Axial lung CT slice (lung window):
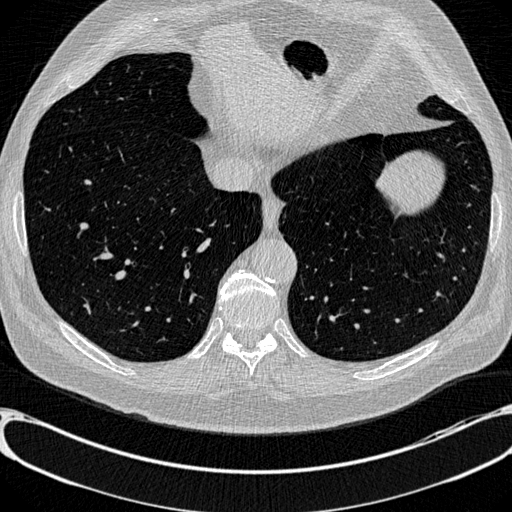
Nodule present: no